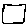
Label: square